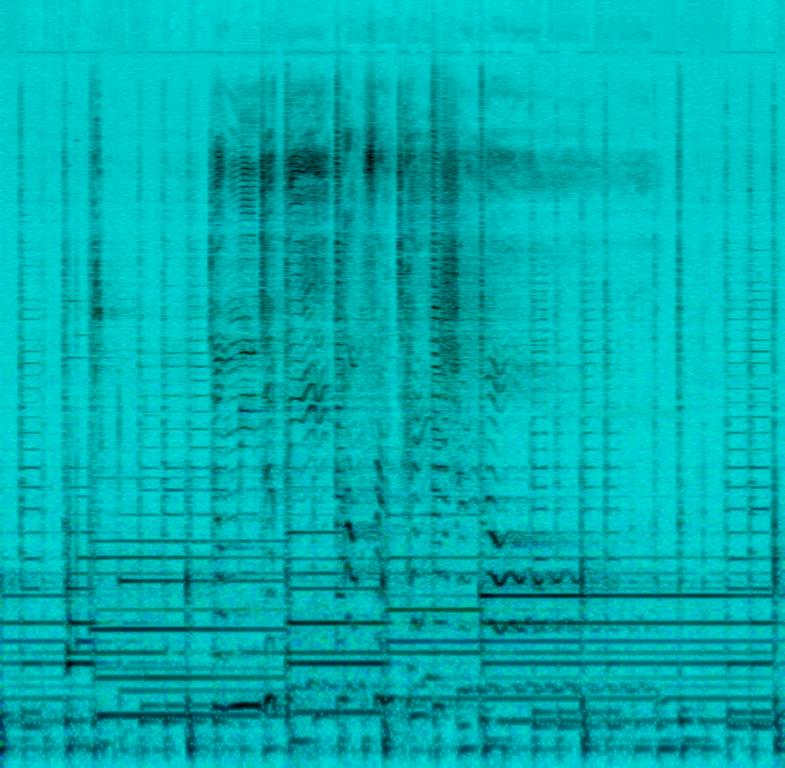
This is a live performance of a soulful R&B song with two main instruments being at the core. There is a guitarist playing percussively and the electric piano is being used to play some bright and airy chords. The singer has a soulful and full bodied voice.